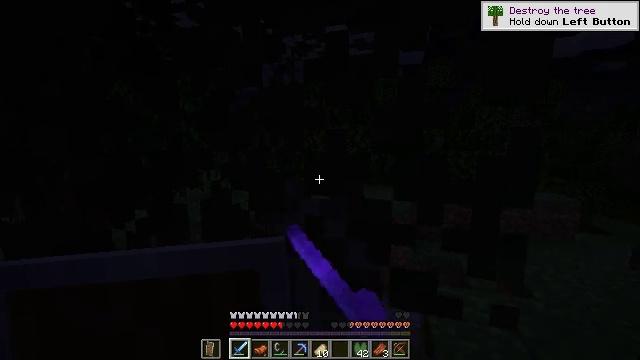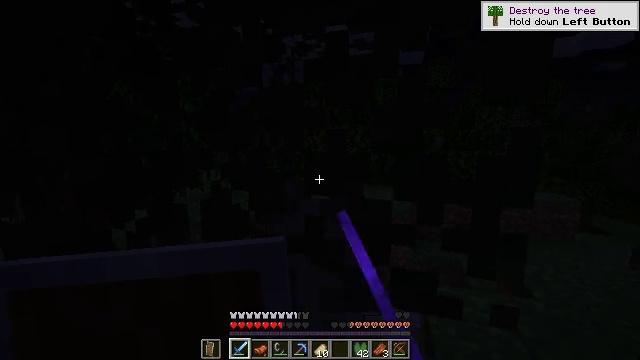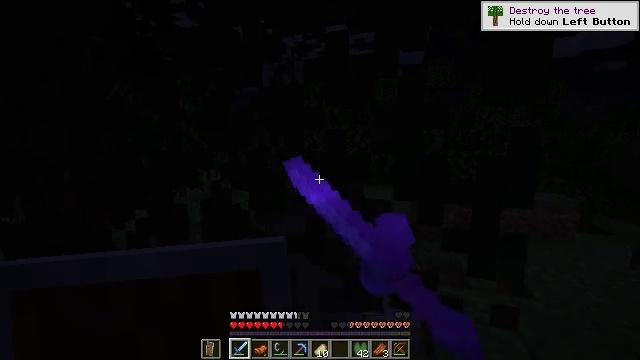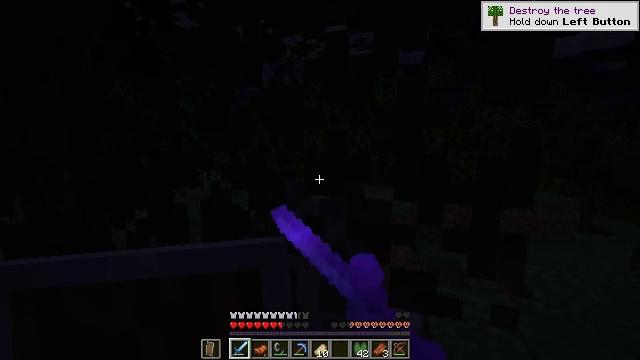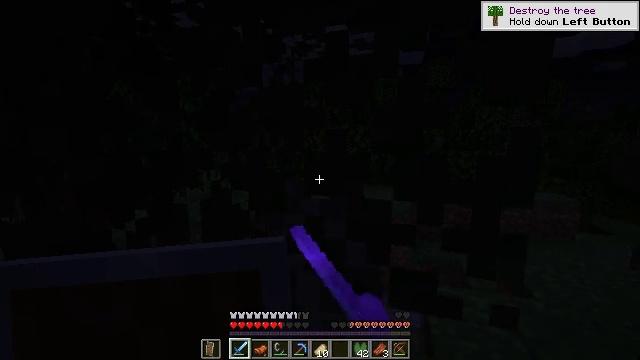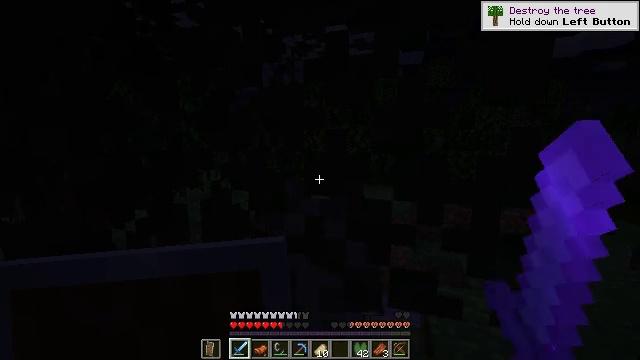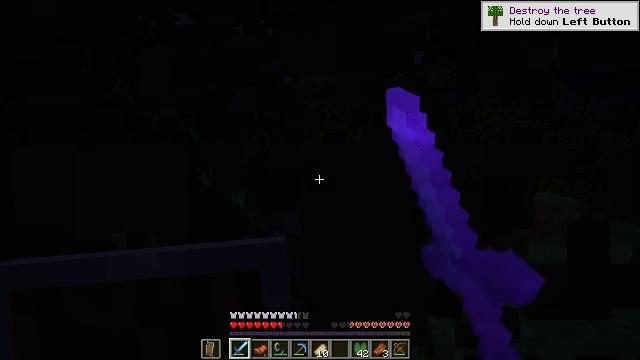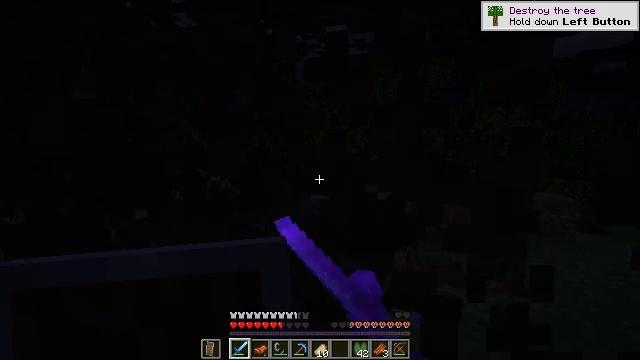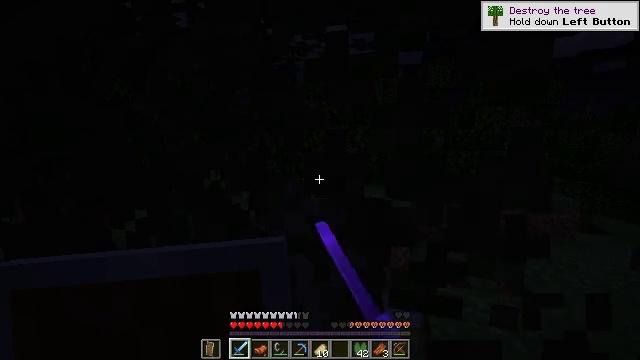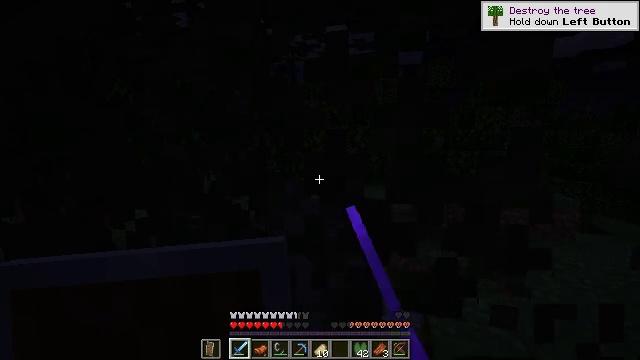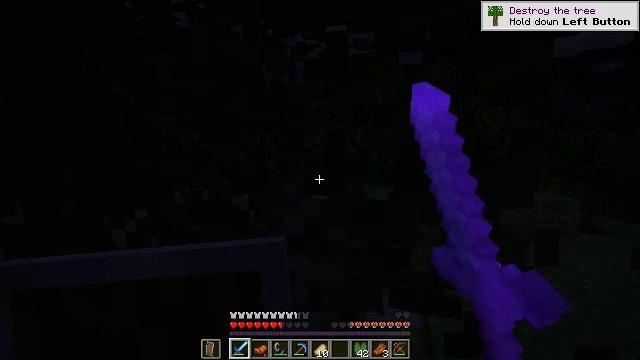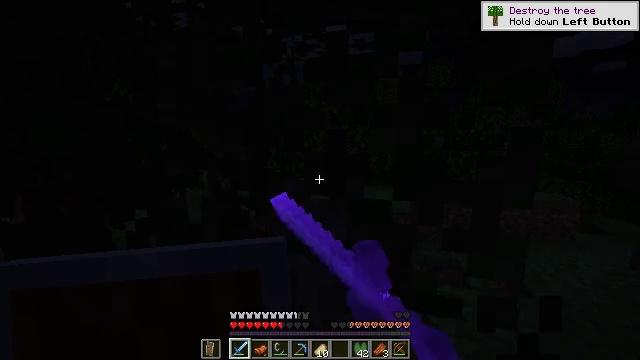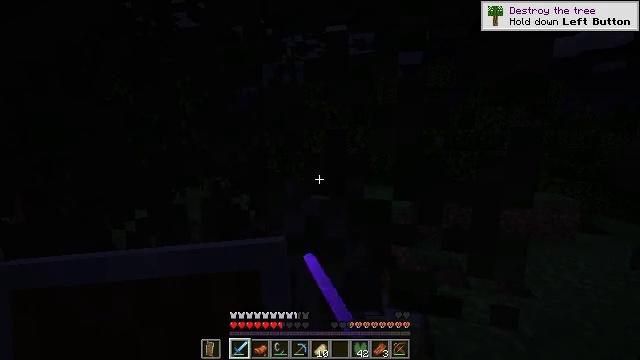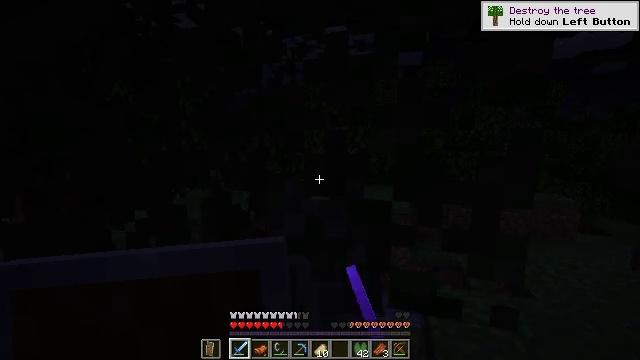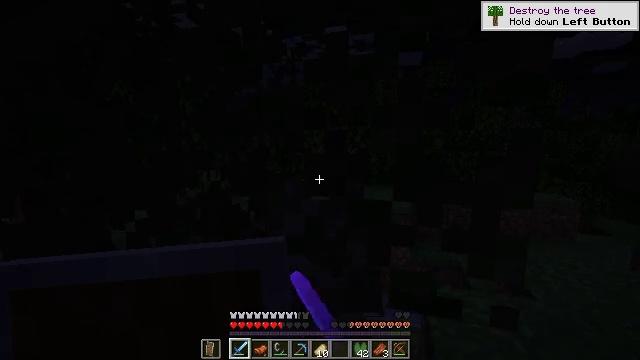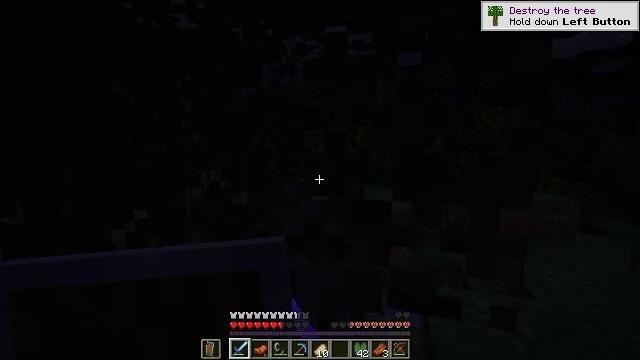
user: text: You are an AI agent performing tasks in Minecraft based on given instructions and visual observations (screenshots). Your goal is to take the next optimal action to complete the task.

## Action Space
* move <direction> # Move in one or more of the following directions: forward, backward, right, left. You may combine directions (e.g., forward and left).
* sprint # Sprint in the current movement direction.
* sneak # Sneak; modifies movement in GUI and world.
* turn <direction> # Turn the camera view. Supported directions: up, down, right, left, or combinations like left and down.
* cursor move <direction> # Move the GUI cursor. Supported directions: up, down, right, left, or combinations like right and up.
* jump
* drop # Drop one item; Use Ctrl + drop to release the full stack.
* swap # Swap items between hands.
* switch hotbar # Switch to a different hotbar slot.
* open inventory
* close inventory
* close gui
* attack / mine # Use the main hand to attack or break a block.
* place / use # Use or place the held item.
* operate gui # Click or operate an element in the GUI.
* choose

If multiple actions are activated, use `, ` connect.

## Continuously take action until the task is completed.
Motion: motion action
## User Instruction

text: Collect birch leaves from the tree.
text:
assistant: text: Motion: attack / mine
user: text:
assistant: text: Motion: attack / mine
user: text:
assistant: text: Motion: attack / mine
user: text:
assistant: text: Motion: attack / mine
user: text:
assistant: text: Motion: attack / mine
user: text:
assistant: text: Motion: attack / mine
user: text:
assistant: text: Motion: attack / mine
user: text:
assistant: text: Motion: attack / mine
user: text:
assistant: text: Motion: attack / mine
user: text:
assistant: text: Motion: attack / mine
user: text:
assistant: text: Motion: attack / mine
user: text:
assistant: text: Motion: attack / mine
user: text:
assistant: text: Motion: move forward, attack / mine
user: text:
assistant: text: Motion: move forward and move right, attack / mine
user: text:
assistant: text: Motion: move forward and move right, attack / mine
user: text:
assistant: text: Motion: move forward and move right, attack / mine
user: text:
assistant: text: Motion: move forward and move right, attack / mine
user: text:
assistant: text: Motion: move forward and move right, attack / mine
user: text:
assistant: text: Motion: move forward and move right, attack / mine
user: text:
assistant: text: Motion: move forward and move right, attack / mine
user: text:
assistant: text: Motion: move forward and move right, attack / mine
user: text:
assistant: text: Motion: move forward and move right, attack / mine
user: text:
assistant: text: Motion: move forward, turn left, attack / mine
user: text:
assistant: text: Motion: move forward, turn left, attack / mine
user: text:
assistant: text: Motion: move forward, attack / mine
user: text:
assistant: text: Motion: move forward, turn left, attack / mine
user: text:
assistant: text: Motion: move forward, turn left, attack / mine
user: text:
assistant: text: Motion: move forward, turn left, attack / mine
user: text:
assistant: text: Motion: move forward, attack / mine
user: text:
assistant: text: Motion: move forward, attack / mine